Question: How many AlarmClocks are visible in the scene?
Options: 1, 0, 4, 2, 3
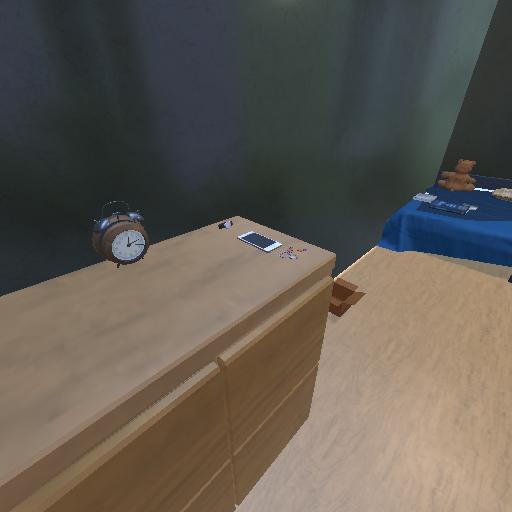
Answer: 1